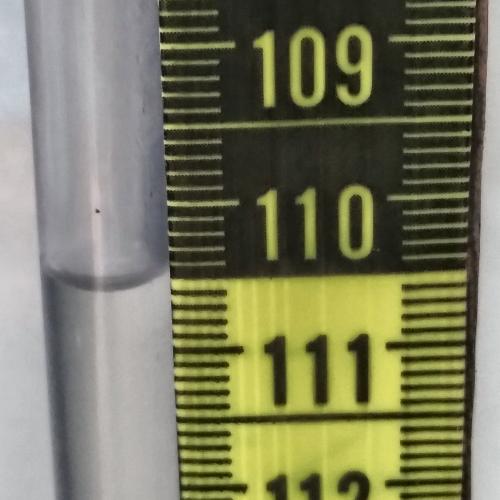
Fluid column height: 110.5 cm